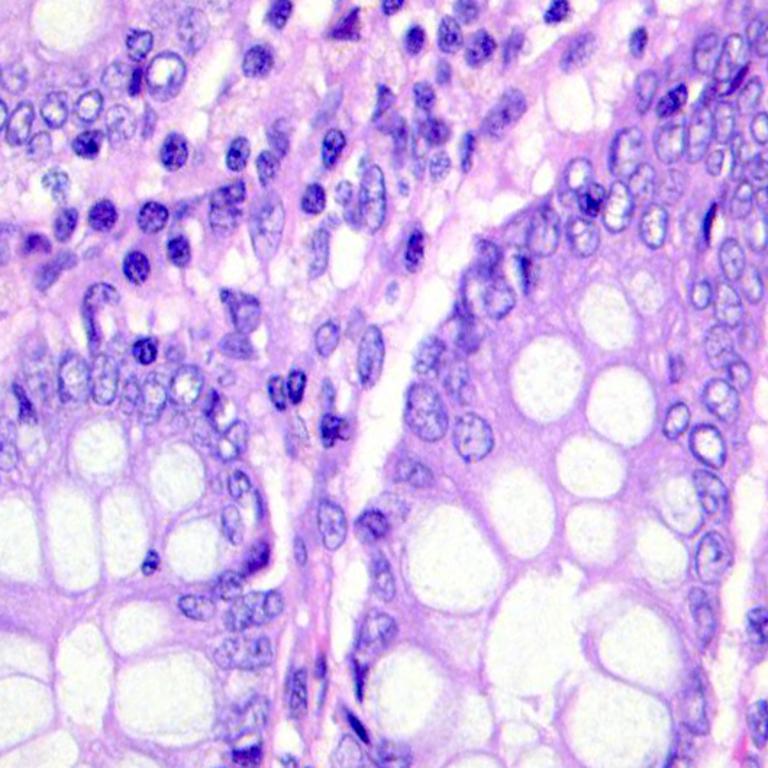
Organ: colon
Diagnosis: benign